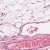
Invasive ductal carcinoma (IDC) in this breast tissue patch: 0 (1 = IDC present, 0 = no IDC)